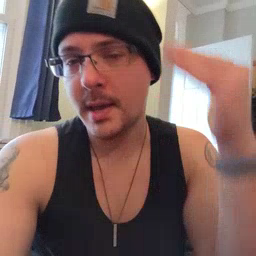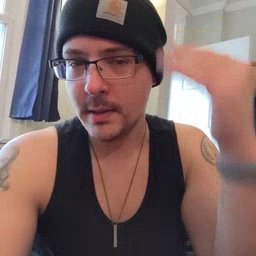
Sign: head